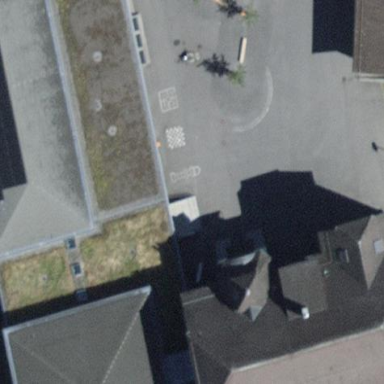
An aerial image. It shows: School building.